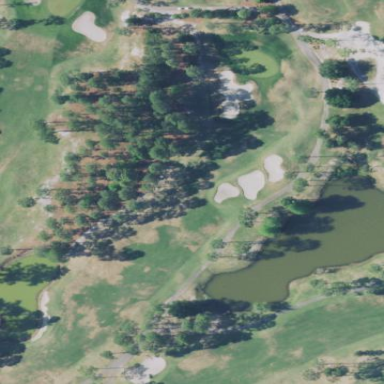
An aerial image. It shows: Golf fairway surrounded by grass.